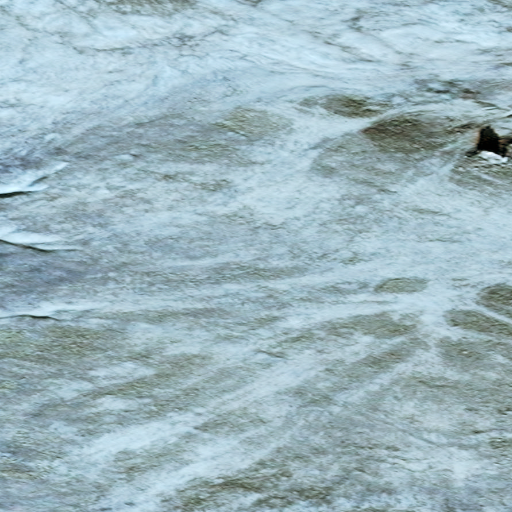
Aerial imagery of mountains in Alaska named Purcell Mountains containing only unknown